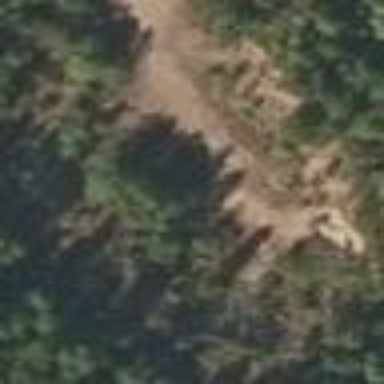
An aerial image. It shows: Quarry area.